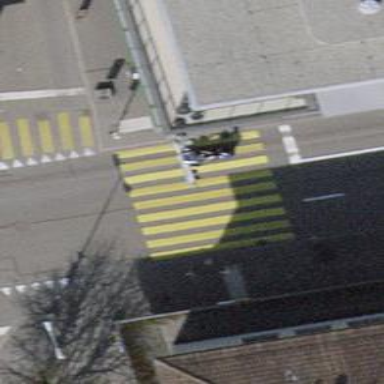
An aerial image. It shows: Crossing with traffic signals.